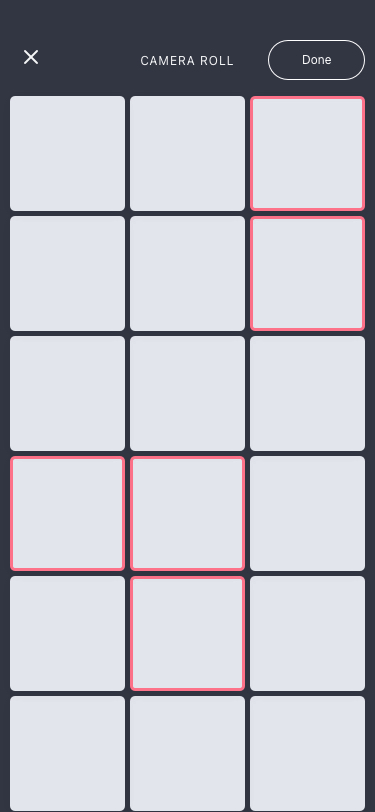
Text in this UI design:
CAMERA ROLL